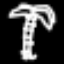
Label: palm tree